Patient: sex F, age 67
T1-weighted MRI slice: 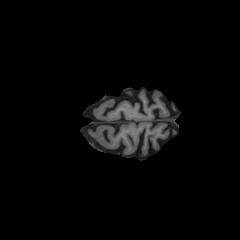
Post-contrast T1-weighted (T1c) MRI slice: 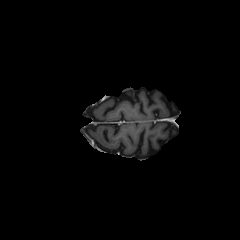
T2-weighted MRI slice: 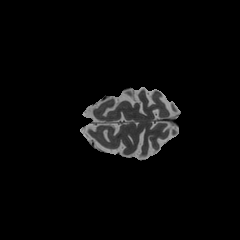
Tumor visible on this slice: no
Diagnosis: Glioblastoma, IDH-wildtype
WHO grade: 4